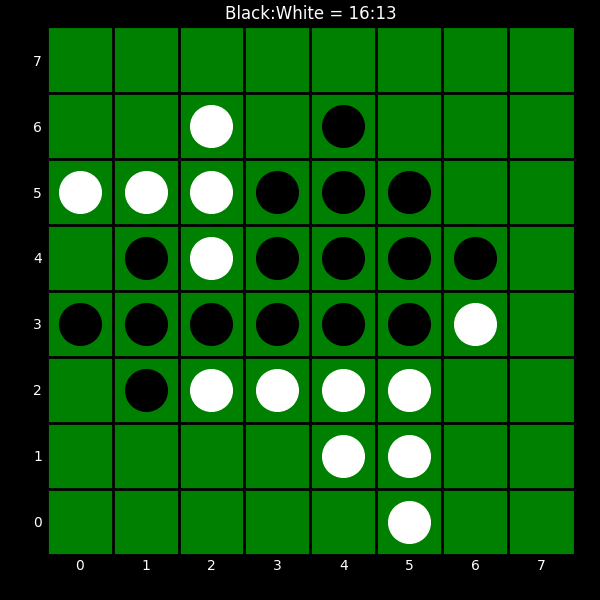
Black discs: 16
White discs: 13